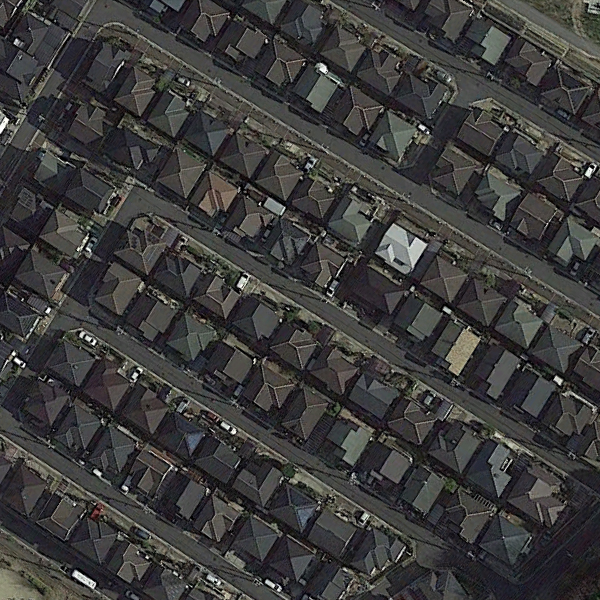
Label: DenseResidential